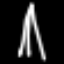
Label: The Eiffel Tower